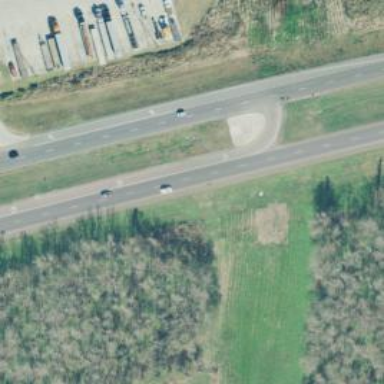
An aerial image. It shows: Trunk link highway.